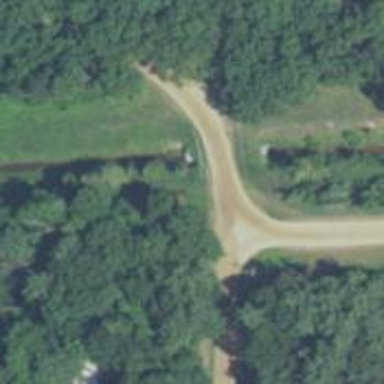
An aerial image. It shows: Unclassified road.